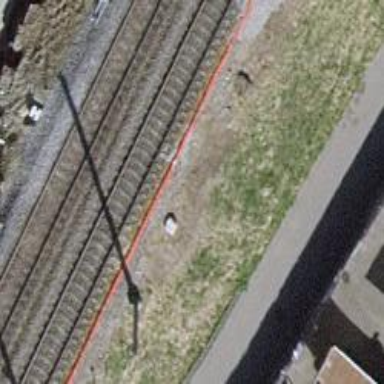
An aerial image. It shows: Railway signal.